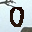
Label: 0